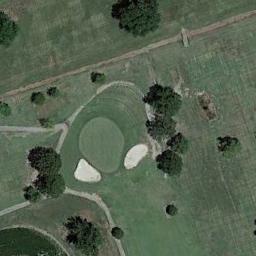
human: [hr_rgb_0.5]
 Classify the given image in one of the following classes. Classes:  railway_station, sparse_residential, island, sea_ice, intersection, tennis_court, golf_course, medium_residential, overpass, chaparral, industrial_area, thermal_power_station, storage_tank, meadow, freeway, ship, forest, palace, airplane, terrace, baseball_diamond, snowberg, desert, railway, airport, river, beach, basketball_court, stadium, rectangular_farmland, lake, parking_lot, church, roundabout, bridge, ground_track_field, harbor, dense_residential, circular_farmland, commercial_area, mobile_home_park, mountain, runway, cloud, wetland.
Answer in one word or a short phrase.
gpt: golf_course